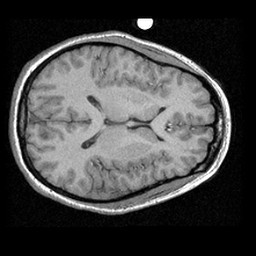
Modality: T1w
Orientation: axial
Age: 24
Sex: female